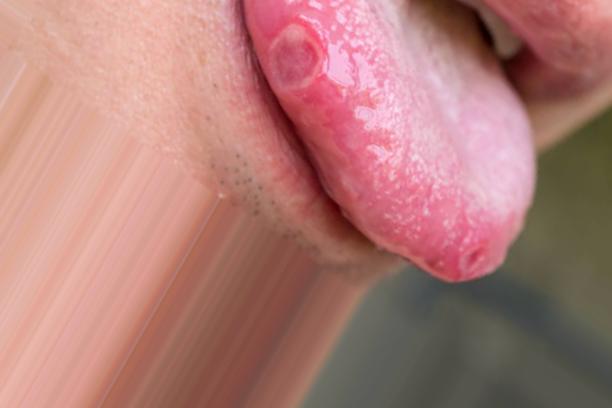
Condition: Mouth Ulcer